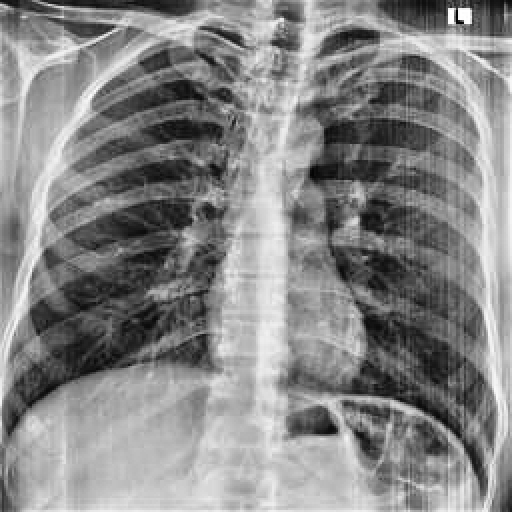
Finding: NORMAL